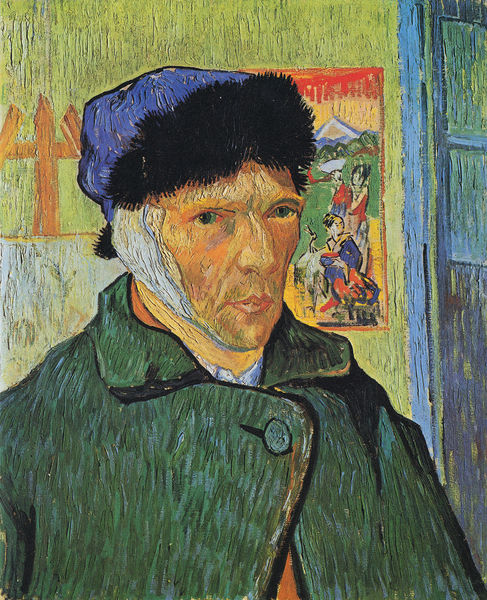
Titel: Selbstbildnis mit verbundenem Ohr
Künstler: Vincent van Gogh
Standort: London
Institution: Cortauld Institute
Schlagwörter: berg, blau, gemälde, kopf, mann, weiß, gelb, grün, impressionismus, fenster, hintergrund, hut, mund, nase, ohr, orange, pastell, schwarz, tür, zimmer, blick, haus, rot, tuch, expressionismus, malerei, jacke, kappe, mütze, wand, augen, kragen, pelz, rahmen, bild, holland, innenraum, niederlande, portrait, porträt, öl, interieur, mantel, frontal, knopf, lippen, fell, farbig, wangen, dunkelgrün, hellgrün, van gogh, blue, chandelier, hat, oil, red, white, window, women, black, collar, face, green, interior, nose, old, painting, wall, yellow, atelier, maler, staffelei, japanese, picture, print, japanisch, selbstporträt, krank, provence, selbstmord, markant, plakat, selbstbildnis, asiatisch, leinwand, vincent van gogh, chinesisch, kontraste, selbstportrait, wangenknochen, ende, krankheit, man, binde, ear, head, house, mountain, eyes, balu, fellmütze, pelzkappe, bild im bild, verband, verletzung, impressionism, cap, chin, coat, fur, mouth, jacket, umrisslinien, rückwand, injured, door, atellier, vincent, outside, amsterdam, colors, artist, easel, studio, selbst, lines, war, hemdskragen, ill, lips, kreutz, aua, paint, dutch, cheek, cold, japan, ohne, poster, asiat, bilde, button, chinois, impression, geisha, potrait, pain, image, self portrait, serious, gogh, vincent van, bknopf, japanmotive, ohrverband, selbstprträt, selbstverletzung, van goch, what do u write here, sebstbildnis, ugly, fork, indoor, ab, d, 5, brows, 7, rembrant, t, gaugin, protrait, bandage, h, fur hat, brim, y, gaughin, jat, van, green coat, green jacket, windwo, cut off ear, ohne ohr, netherland, easek, seasel, ukiyo-e, interiro, vicent van goh, self potrait, van goh=gh, van gohg, vango, piercing, geishas, painting on wall, sincerity, 55, sadadf, sadfasg, s4tq34, 5uj4j4